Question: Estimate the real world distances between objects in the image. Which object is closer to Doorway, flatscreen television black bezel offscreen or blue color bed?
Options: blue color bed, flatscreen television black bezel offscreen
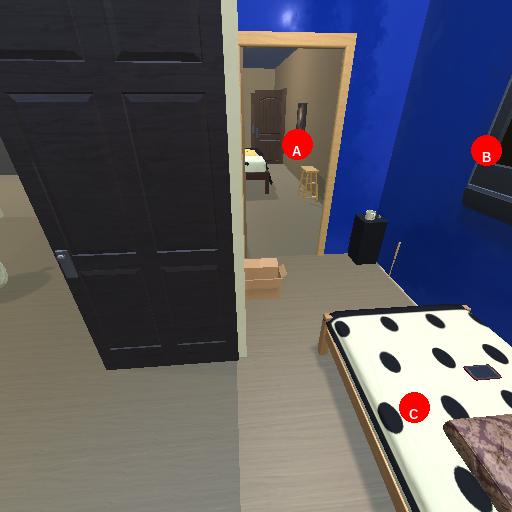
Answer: blue color bed